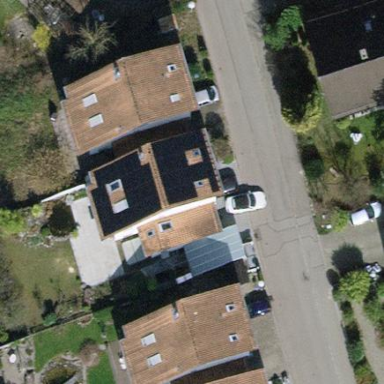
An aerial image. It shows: Terrace building.